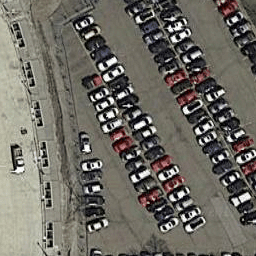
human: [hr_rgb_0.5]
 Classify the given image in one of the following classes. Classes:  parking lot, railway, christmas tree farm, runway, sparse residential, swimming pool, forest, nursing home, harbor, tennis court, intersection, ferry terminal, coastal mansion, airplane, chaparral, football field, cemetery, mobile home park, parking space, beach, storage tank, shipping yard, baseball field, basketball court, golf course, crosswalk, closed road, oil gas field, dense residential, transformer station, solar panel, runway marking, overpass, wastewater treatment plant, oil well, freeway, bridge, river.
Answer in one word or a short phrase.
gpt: parking lot